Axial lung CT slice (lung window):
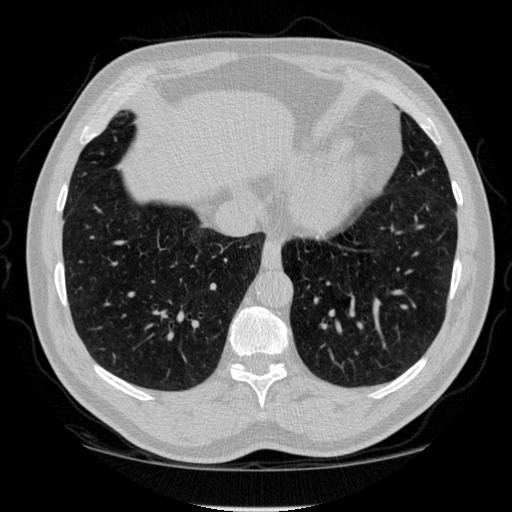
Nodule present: no